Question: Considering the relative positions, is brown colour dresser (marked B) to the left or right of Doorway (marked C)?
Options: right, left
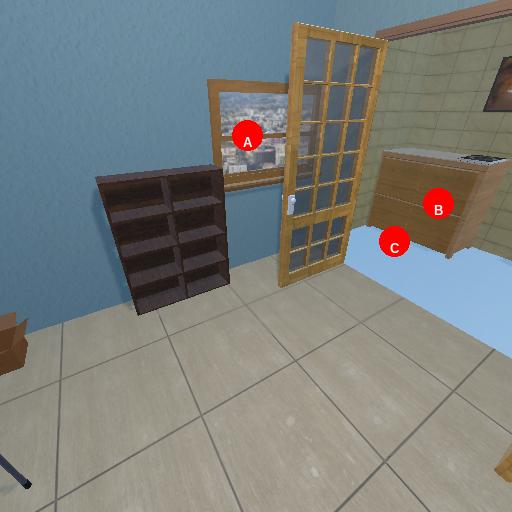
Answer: right